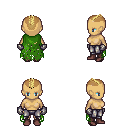
a pixel art fantasy rpg character, female body template, human, tanned skin, green tattered cape, metal pants, blonde short mohawk hairstyle, metal gloves, maroon shoes, four views (front, back, left, right), 2x2 character sprite sheet, small pixel art, hard edges, no anti-aliasing